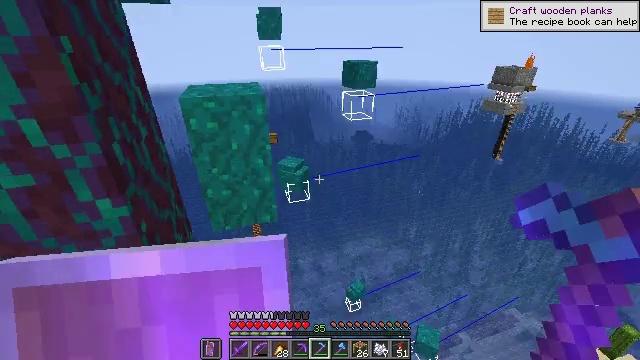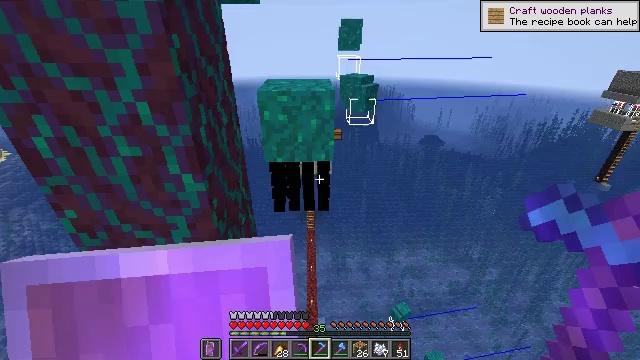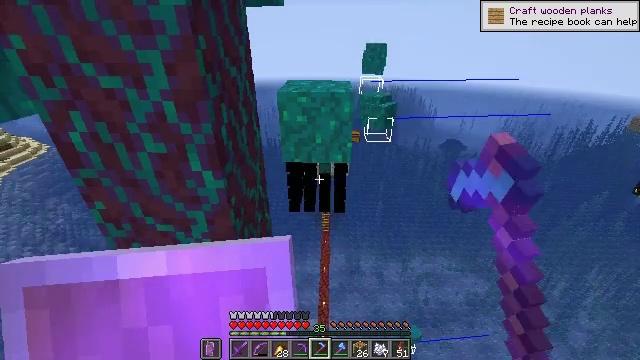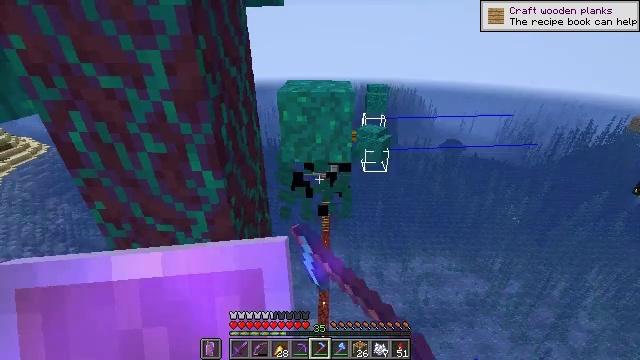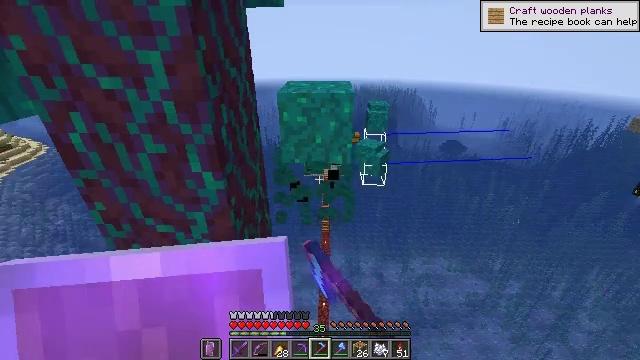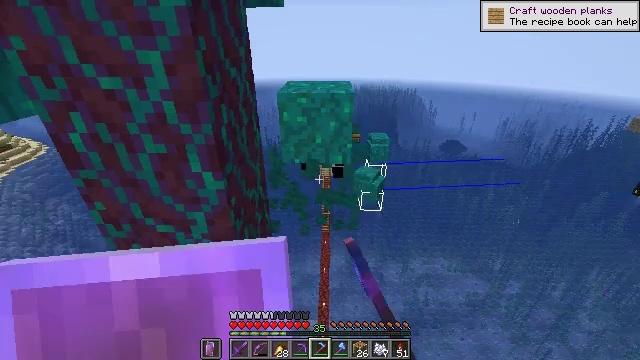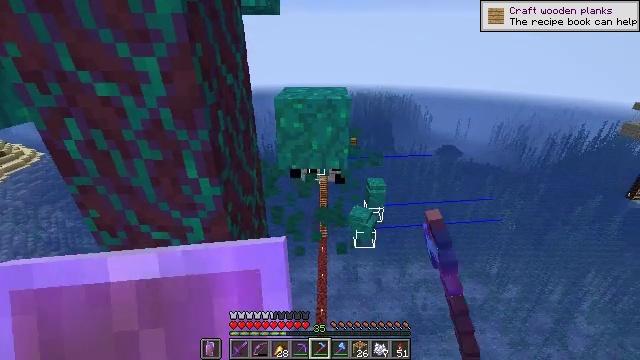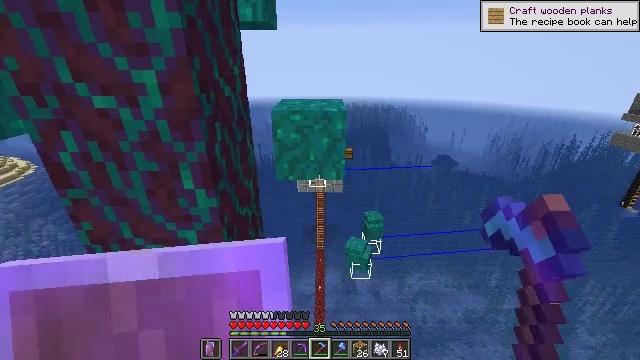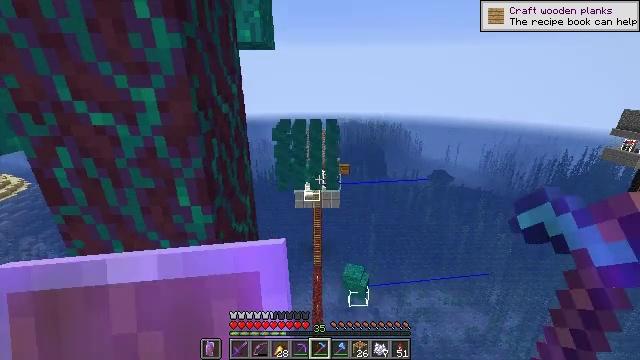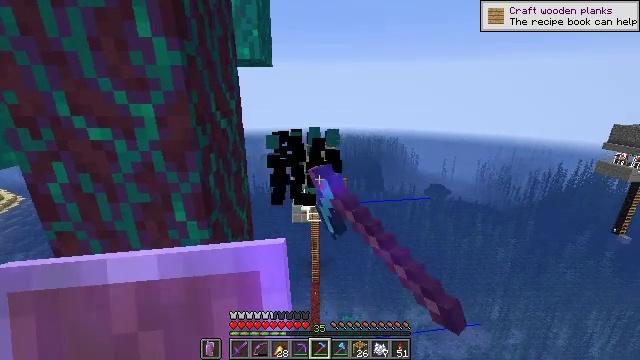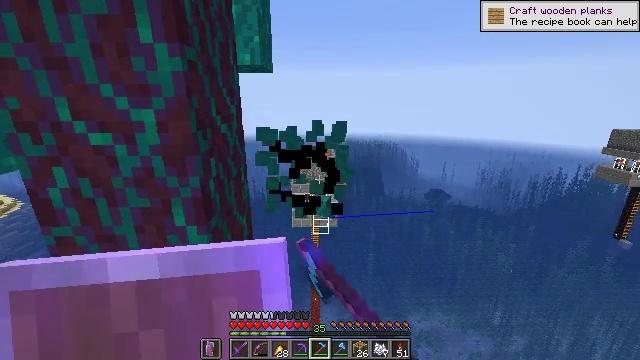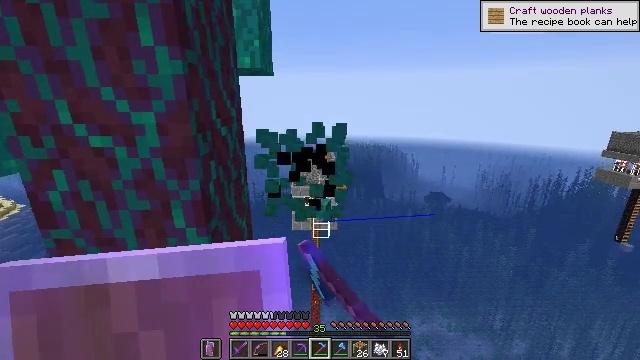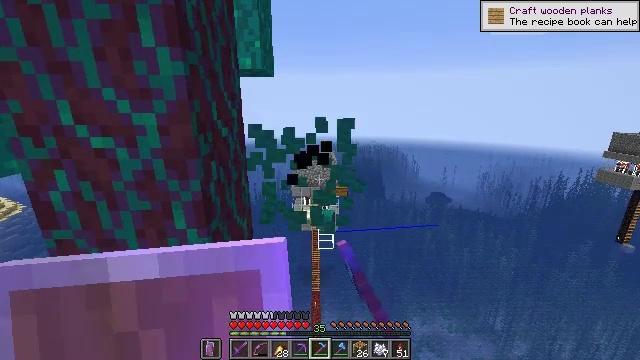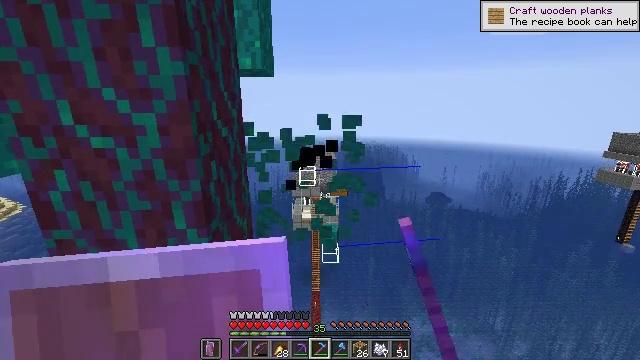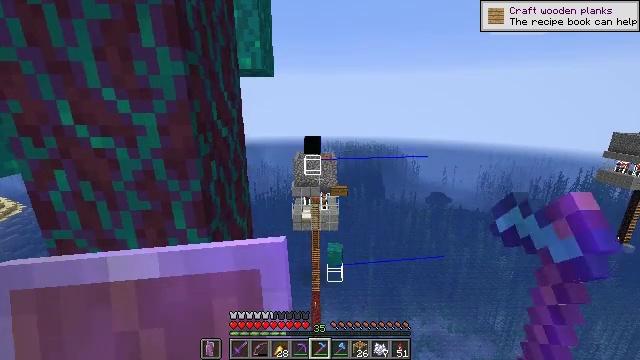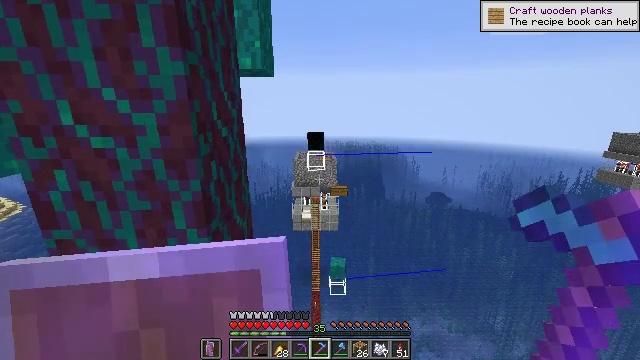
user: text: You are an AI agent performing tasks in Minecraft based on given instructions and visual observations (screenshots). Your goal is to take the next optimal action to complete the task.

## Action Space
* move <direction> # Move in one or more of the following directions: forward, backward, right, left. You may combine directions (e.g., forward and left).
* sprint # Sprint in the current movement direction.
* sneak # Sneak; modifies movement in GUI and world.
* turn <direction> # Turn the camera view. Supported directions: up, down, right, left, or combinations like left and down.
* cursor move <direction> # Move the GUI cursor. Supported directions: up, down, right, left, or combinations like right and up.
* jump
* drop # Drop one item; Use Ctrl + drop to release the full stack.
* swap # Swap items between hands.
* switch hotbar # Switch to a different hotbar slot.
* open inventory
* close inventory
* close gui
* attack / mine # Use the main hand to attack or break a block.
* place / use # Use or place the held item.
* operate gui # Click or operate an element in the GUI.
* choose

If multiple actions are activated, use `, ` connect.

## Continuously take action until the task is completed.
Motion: motion action
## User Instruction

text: Break the warped wart block.
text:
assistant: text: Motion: turn left, attack / mine
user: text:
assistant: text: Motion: turn left, attack / mine
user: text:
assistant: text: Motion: attack / mine
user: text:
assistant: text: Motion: attack / mine
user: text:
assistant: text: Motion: attack / mine
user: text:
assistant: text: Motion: turn up, attack / mine
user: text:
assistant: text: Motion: turn up, attack / mine
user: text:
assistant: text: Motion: turn up, attack / mine
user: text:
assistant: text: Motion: turn up, attack / mine
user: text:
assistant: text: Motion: turn up, attack / mine
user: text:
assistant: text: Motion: attack / mine
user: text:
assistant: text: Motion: attack / mine
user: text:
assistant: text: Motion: attack / mine
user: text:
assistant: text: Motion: attack / mine
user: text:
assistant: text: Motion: attack / mine
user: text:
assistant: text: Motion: attack / mine
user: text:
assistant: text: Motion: attack / mine
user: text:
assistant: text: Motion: no_op
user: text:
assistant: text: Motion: no_op
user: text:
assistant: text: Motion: no_op
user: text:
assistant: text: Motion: no_op
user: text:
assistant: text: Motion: turn left
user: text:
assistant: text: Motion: turn left and up
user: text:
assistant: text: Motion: turn left and up
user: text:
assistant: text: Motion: turn left and up
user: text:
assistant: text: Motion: turn left and up
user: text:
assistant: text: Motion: turn left and up
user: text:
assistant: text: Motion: turn up
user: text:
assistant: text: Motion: no_op
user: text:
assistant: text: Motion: no_op